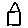
Label: house